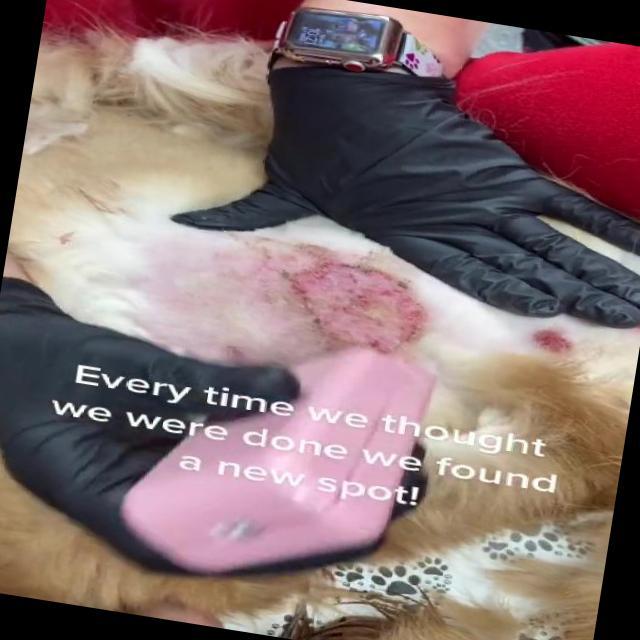
Canine dermatitis — inflammation of the skin presenting with erythema, pruritus, papules, and excoriation. May be allergic, contact, or atopic in origin.